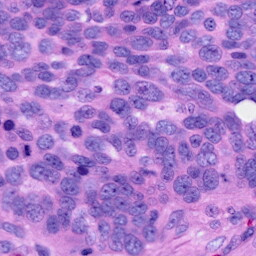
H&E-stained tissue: Ovarian